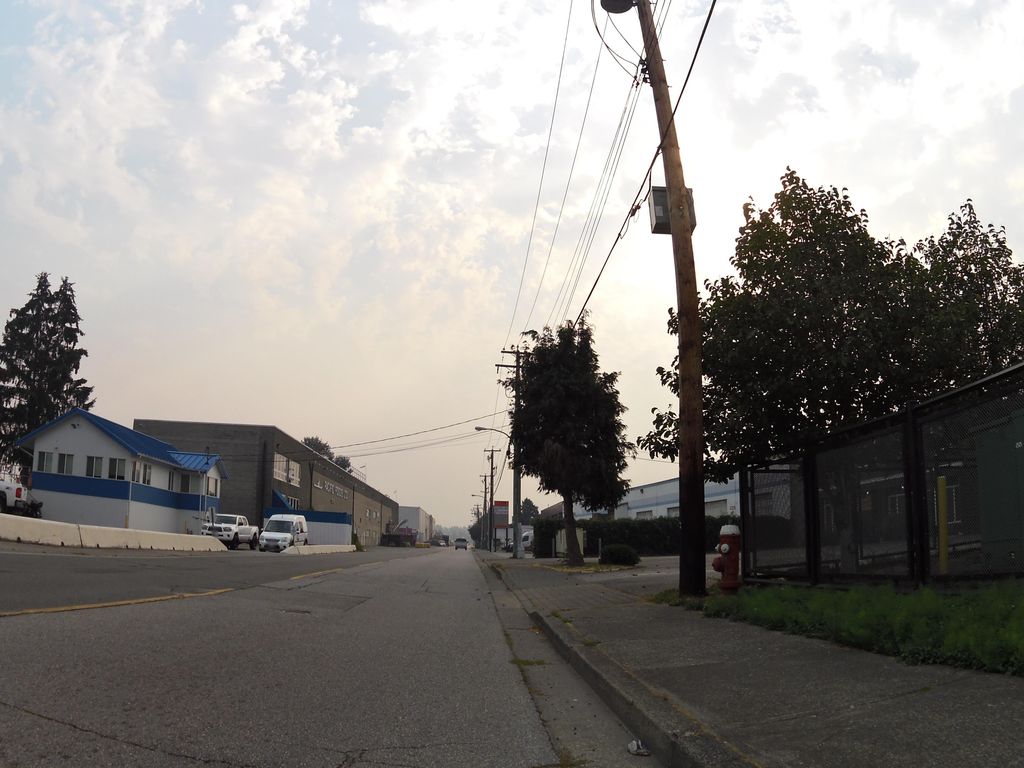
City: vancouver